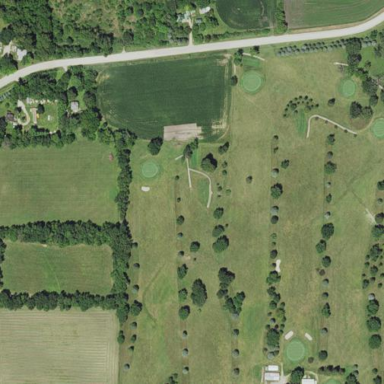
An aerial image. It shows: Golf course.